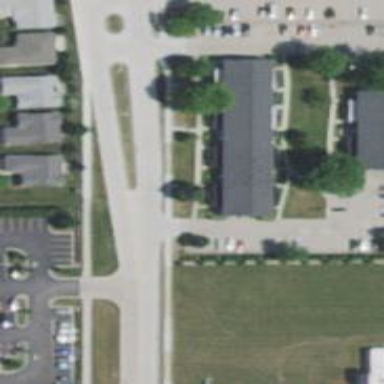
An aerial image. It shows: Unclassified road with separate sidewalk.